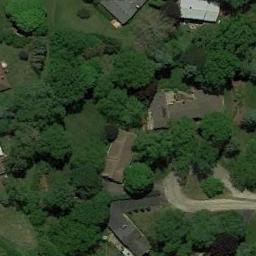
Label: medium_residential